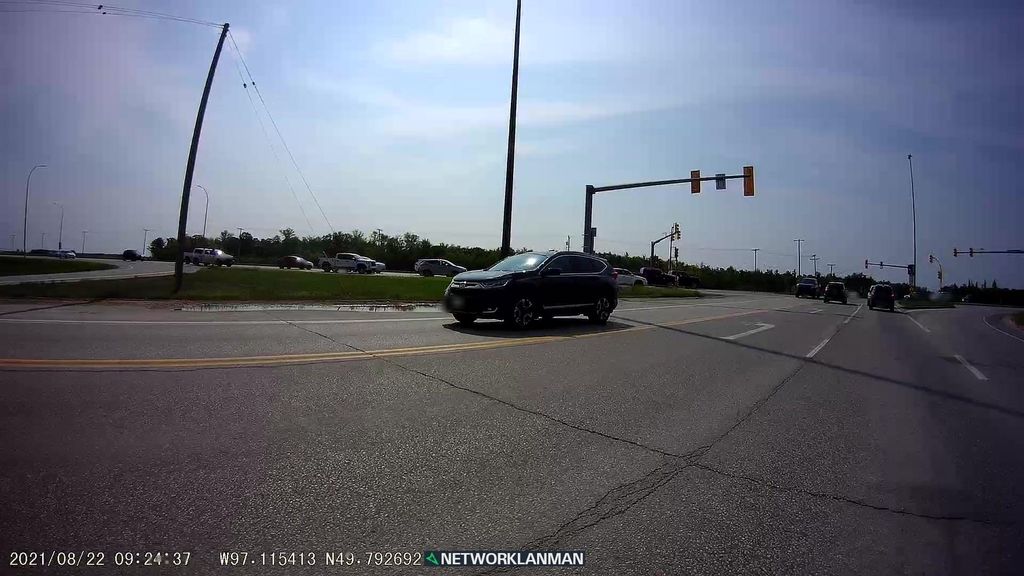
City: winnipeg